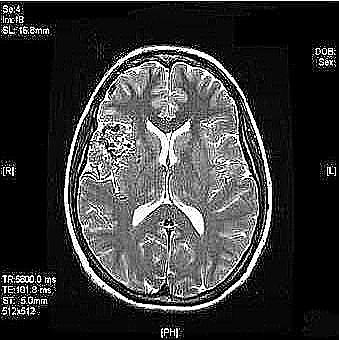
Label: notumor